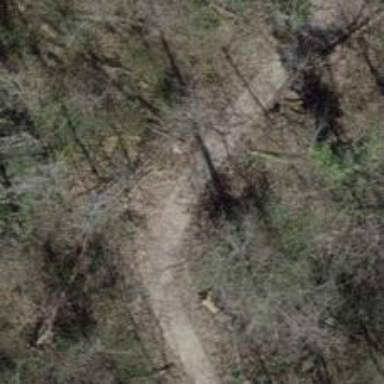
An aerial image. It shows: Gravel path.